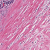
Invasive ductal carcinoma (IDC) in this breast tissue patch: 1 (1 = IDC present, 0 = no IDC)